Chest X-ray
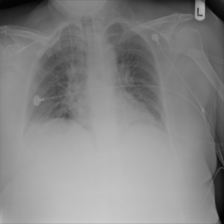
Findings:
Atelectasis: positive
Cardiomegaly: negative
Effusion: negative
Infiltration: negative
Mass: negative
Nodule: negative
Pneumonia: negative
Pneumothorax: negative
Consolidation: negative
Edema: negative
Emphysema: negative
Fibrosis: negative
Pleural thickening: negative
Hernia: negative